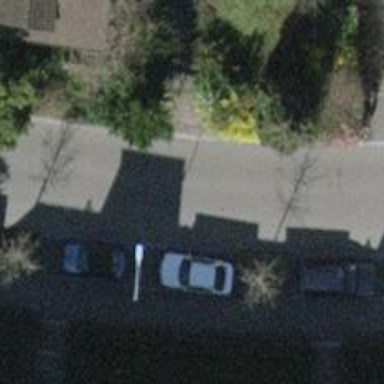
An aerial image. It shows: Residential road with separate asphalt sidewalk.